Interaction volume radius: 10 \u00c5
Interaction volume height: 10 \u00c5
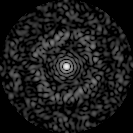
Disorder parameter: 0.8293